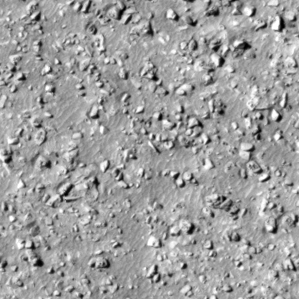
Label: non_frost